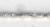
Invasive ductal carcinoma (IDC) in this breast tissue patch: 0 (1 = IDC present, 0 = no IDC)